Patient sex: M
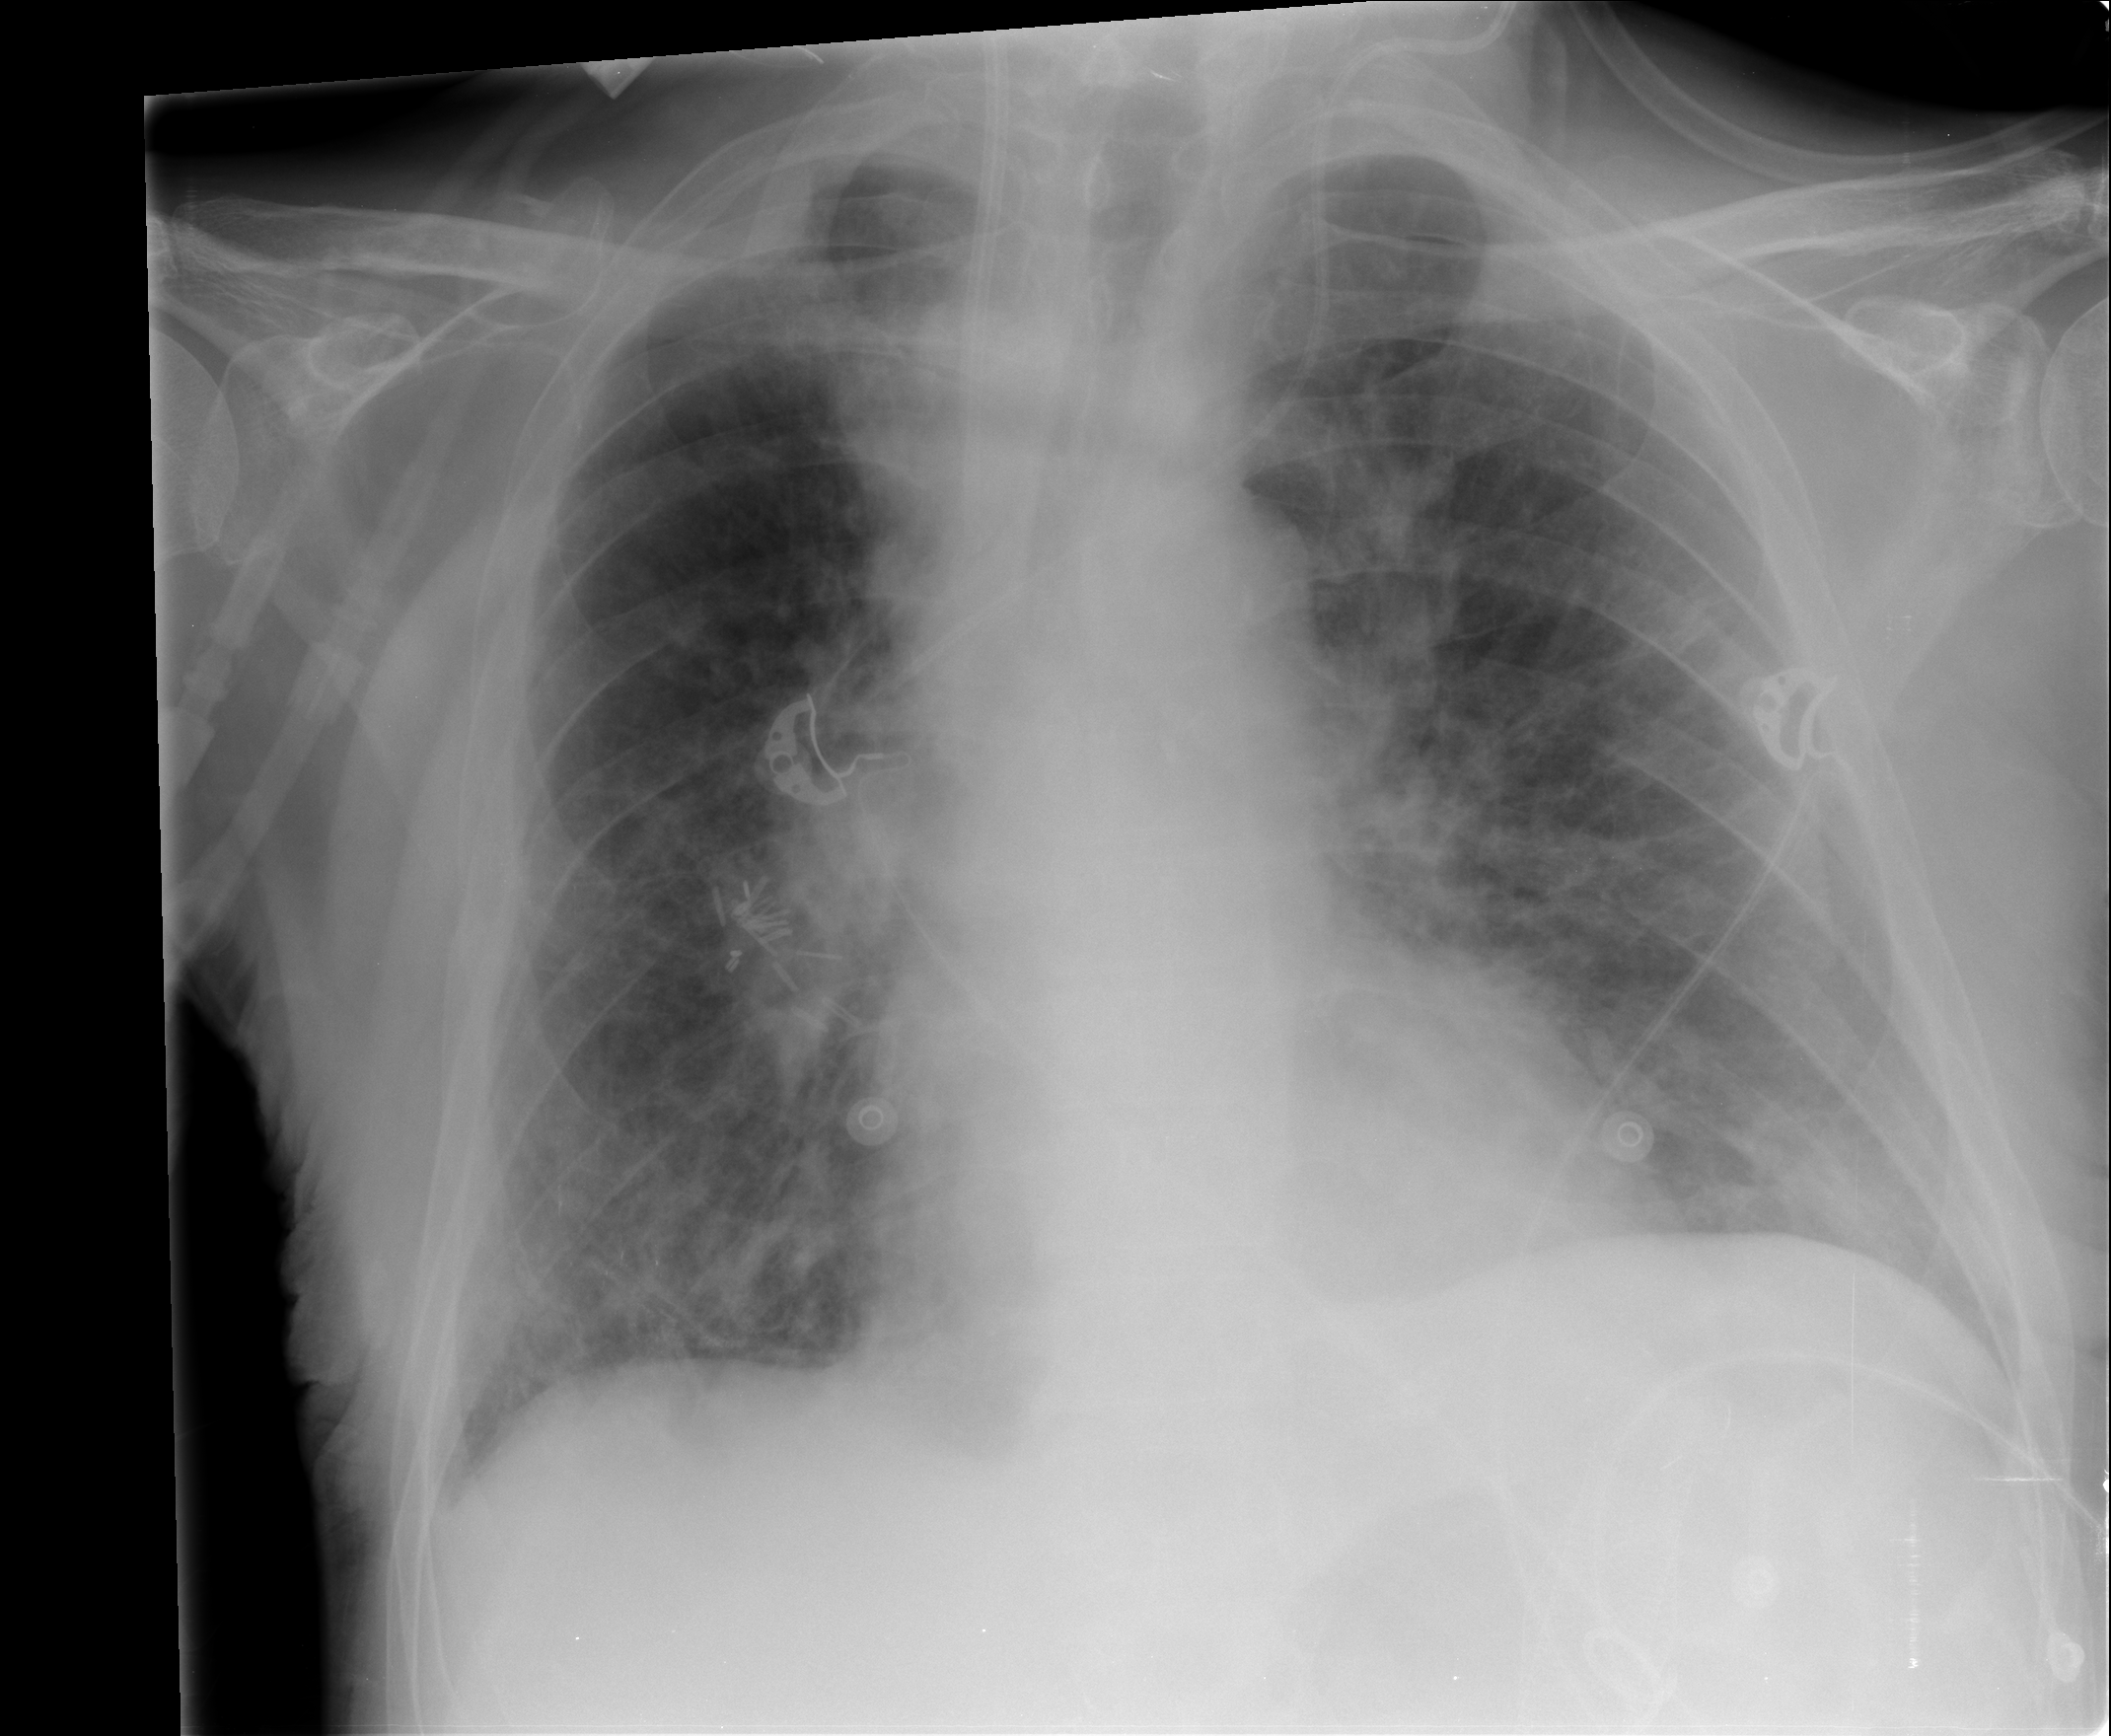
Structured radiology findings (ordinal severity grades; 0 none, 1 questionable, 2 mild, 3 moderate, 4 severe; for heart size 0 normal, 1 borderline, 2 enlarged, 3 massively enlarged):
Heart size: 0
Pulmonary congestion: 2
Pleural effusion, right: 1
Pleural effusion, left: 0
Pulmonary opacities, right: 2
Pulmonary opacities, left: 2
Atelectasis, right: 1
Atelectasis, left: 1